Aerial crown-view tile of a tropical tree (Barro Colorado Island, Panama), acquired 20240813:
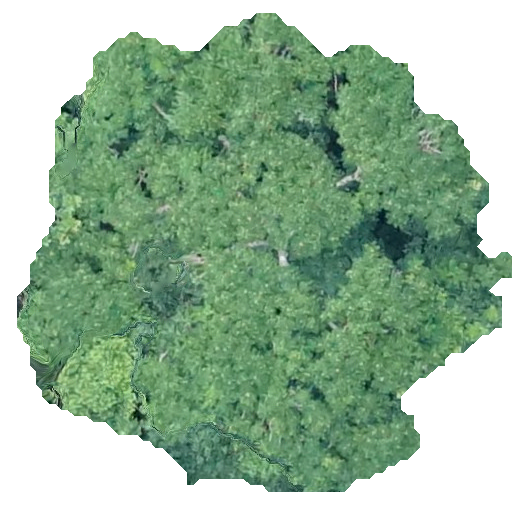
Species: Trattinnickia aspera
GBIF accepted scientific name: Trattinnickia aspera
Crown area: 255.546 m²